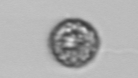
Label: coccolithophorid